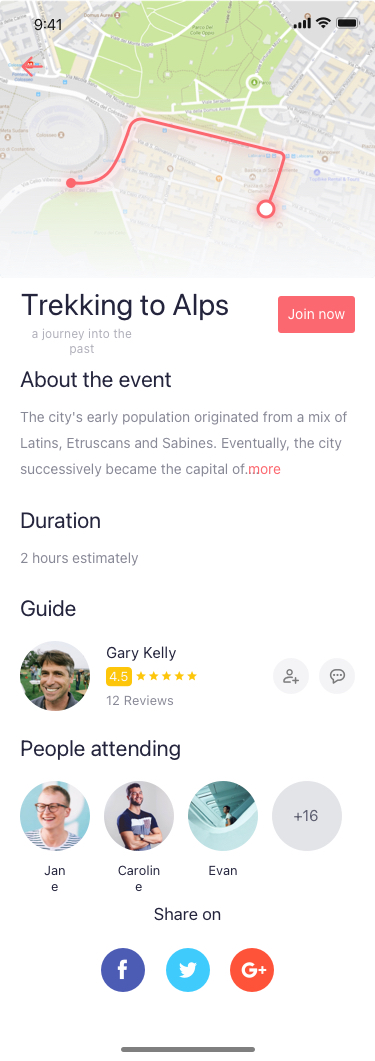
Text in this UI design:
The city's early population originated from a mix of Latins, Etruscans and Sabines. Eventually, the city successively became the capital of….
About the event
more
2 hours estimately
Duration
Trekking to Alps
a journey into the past
Join now
Gary Kelly
12 Reviews
4.5
Guide
People attending
Jane
Caroline
Evan
+16
Share on